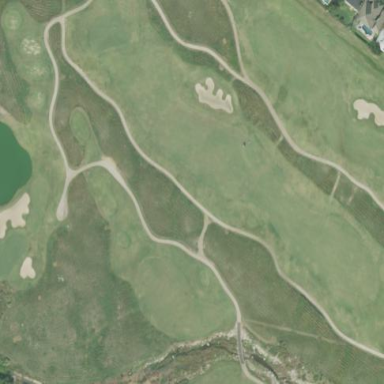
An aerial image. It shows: Golf rough area.